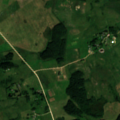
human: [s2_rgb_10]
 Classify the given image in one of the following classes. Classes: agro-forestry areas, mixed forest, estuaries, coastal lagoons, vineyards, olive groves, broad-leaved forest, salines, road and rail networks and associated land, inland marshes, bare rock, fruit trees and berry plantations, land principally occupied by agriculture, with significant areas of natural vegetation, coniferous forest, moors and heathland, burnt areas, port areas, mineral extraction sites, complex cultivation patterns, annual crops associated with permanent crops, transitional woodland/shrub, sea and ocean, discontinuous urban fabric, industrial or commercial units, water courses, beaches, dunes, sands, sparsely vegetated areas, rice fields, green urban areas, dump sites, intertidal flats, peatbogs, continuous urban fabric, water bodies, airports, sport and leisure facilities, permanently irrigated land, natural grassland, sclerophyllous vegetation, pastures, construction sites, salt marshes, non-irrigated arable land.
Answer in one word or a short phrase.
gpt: pastures, complex cultivation patterns, broad-leaved forest